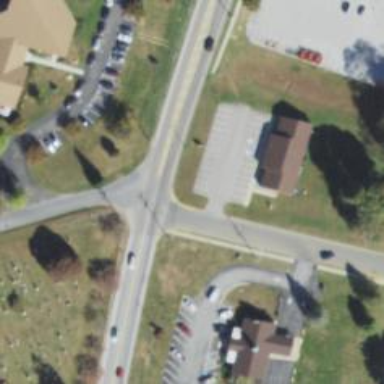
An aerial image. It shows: Stop road.